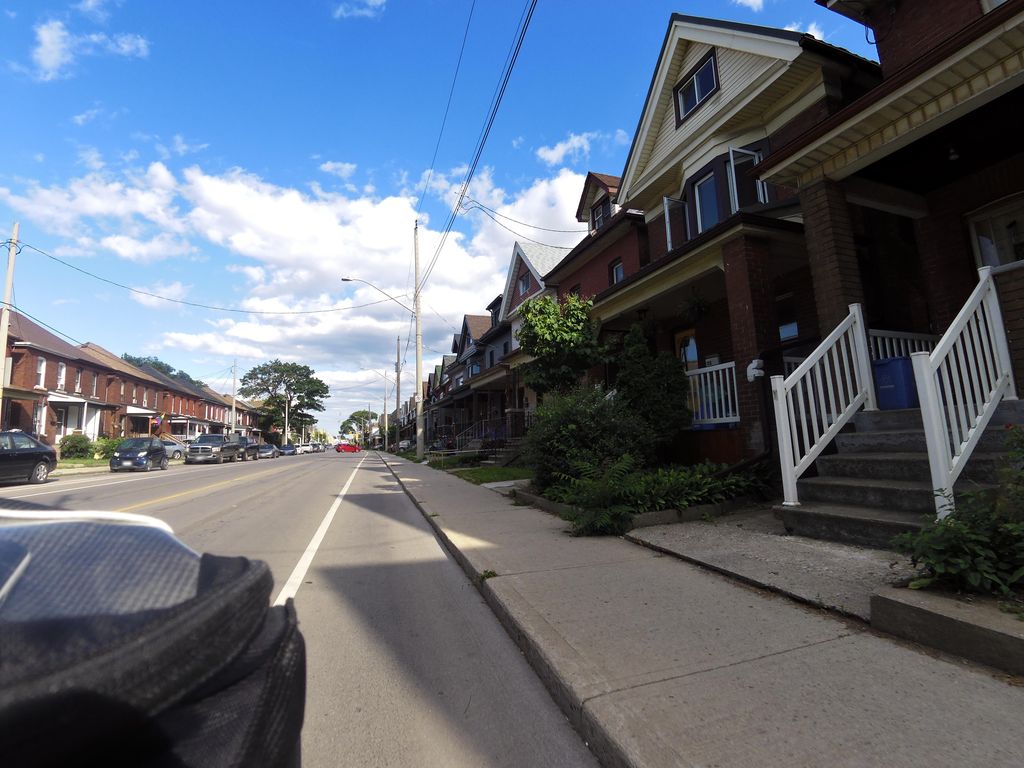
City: hamilton